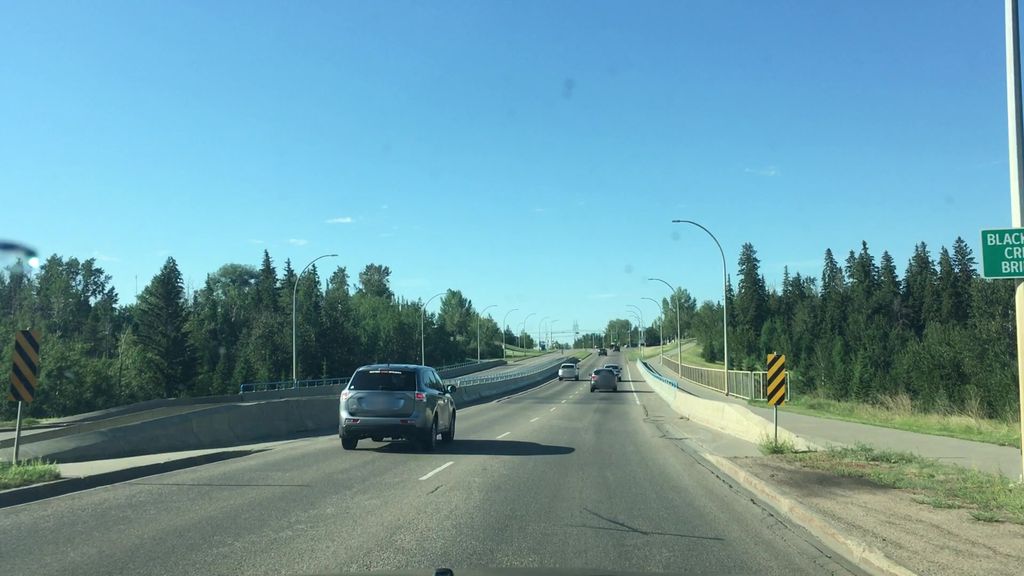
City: edmonton